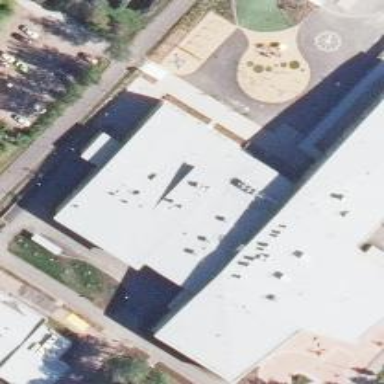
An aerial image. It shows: School.